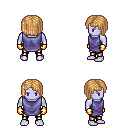
a pixel art fantasy rpg character, male body template, dark elf, purple skin, chain tabard jacket, gold greaves, light blonde pageboy hairstyle, gold gloves, four views (front, back, left, right), 2x2 character sprite sheet, small pixel art, hard edges, no anti-aliasing